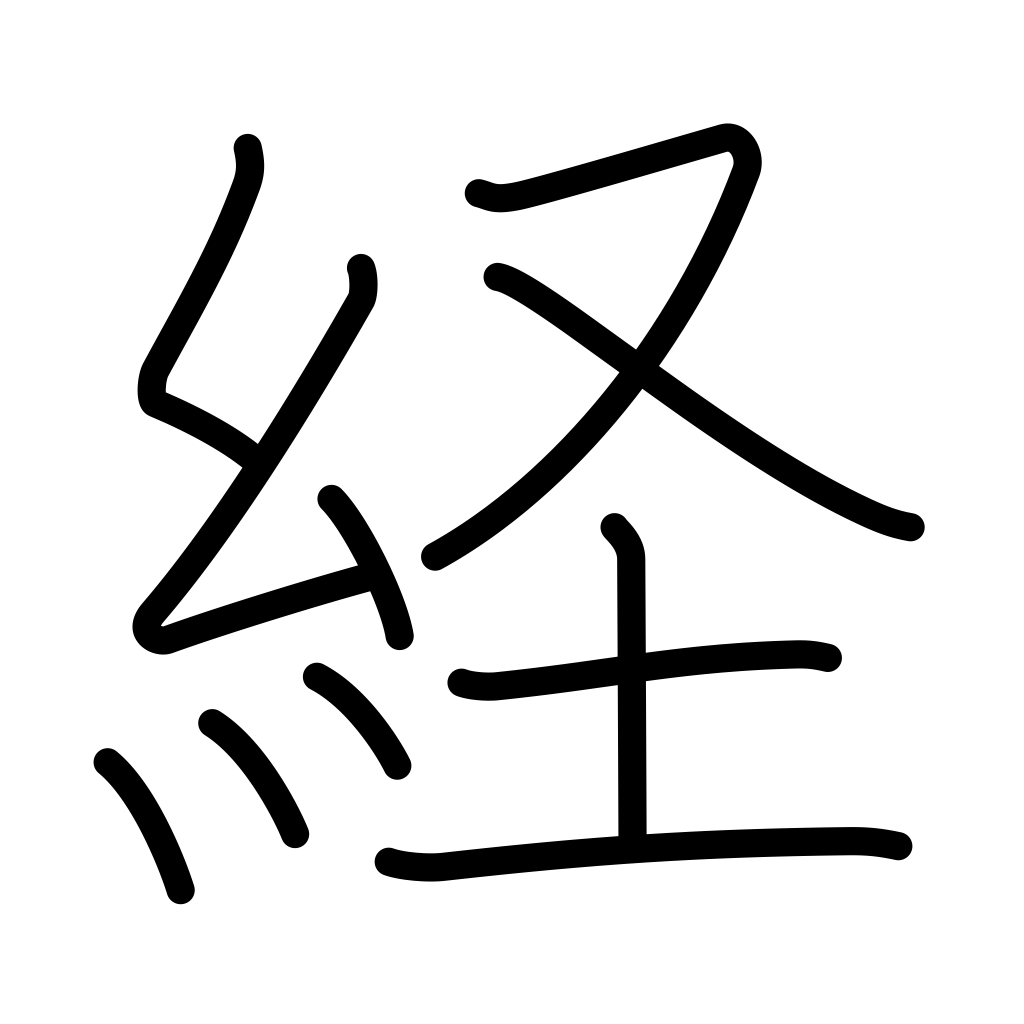
Meaning: sutra, longitude, pass thru, expire, warp